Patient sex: M
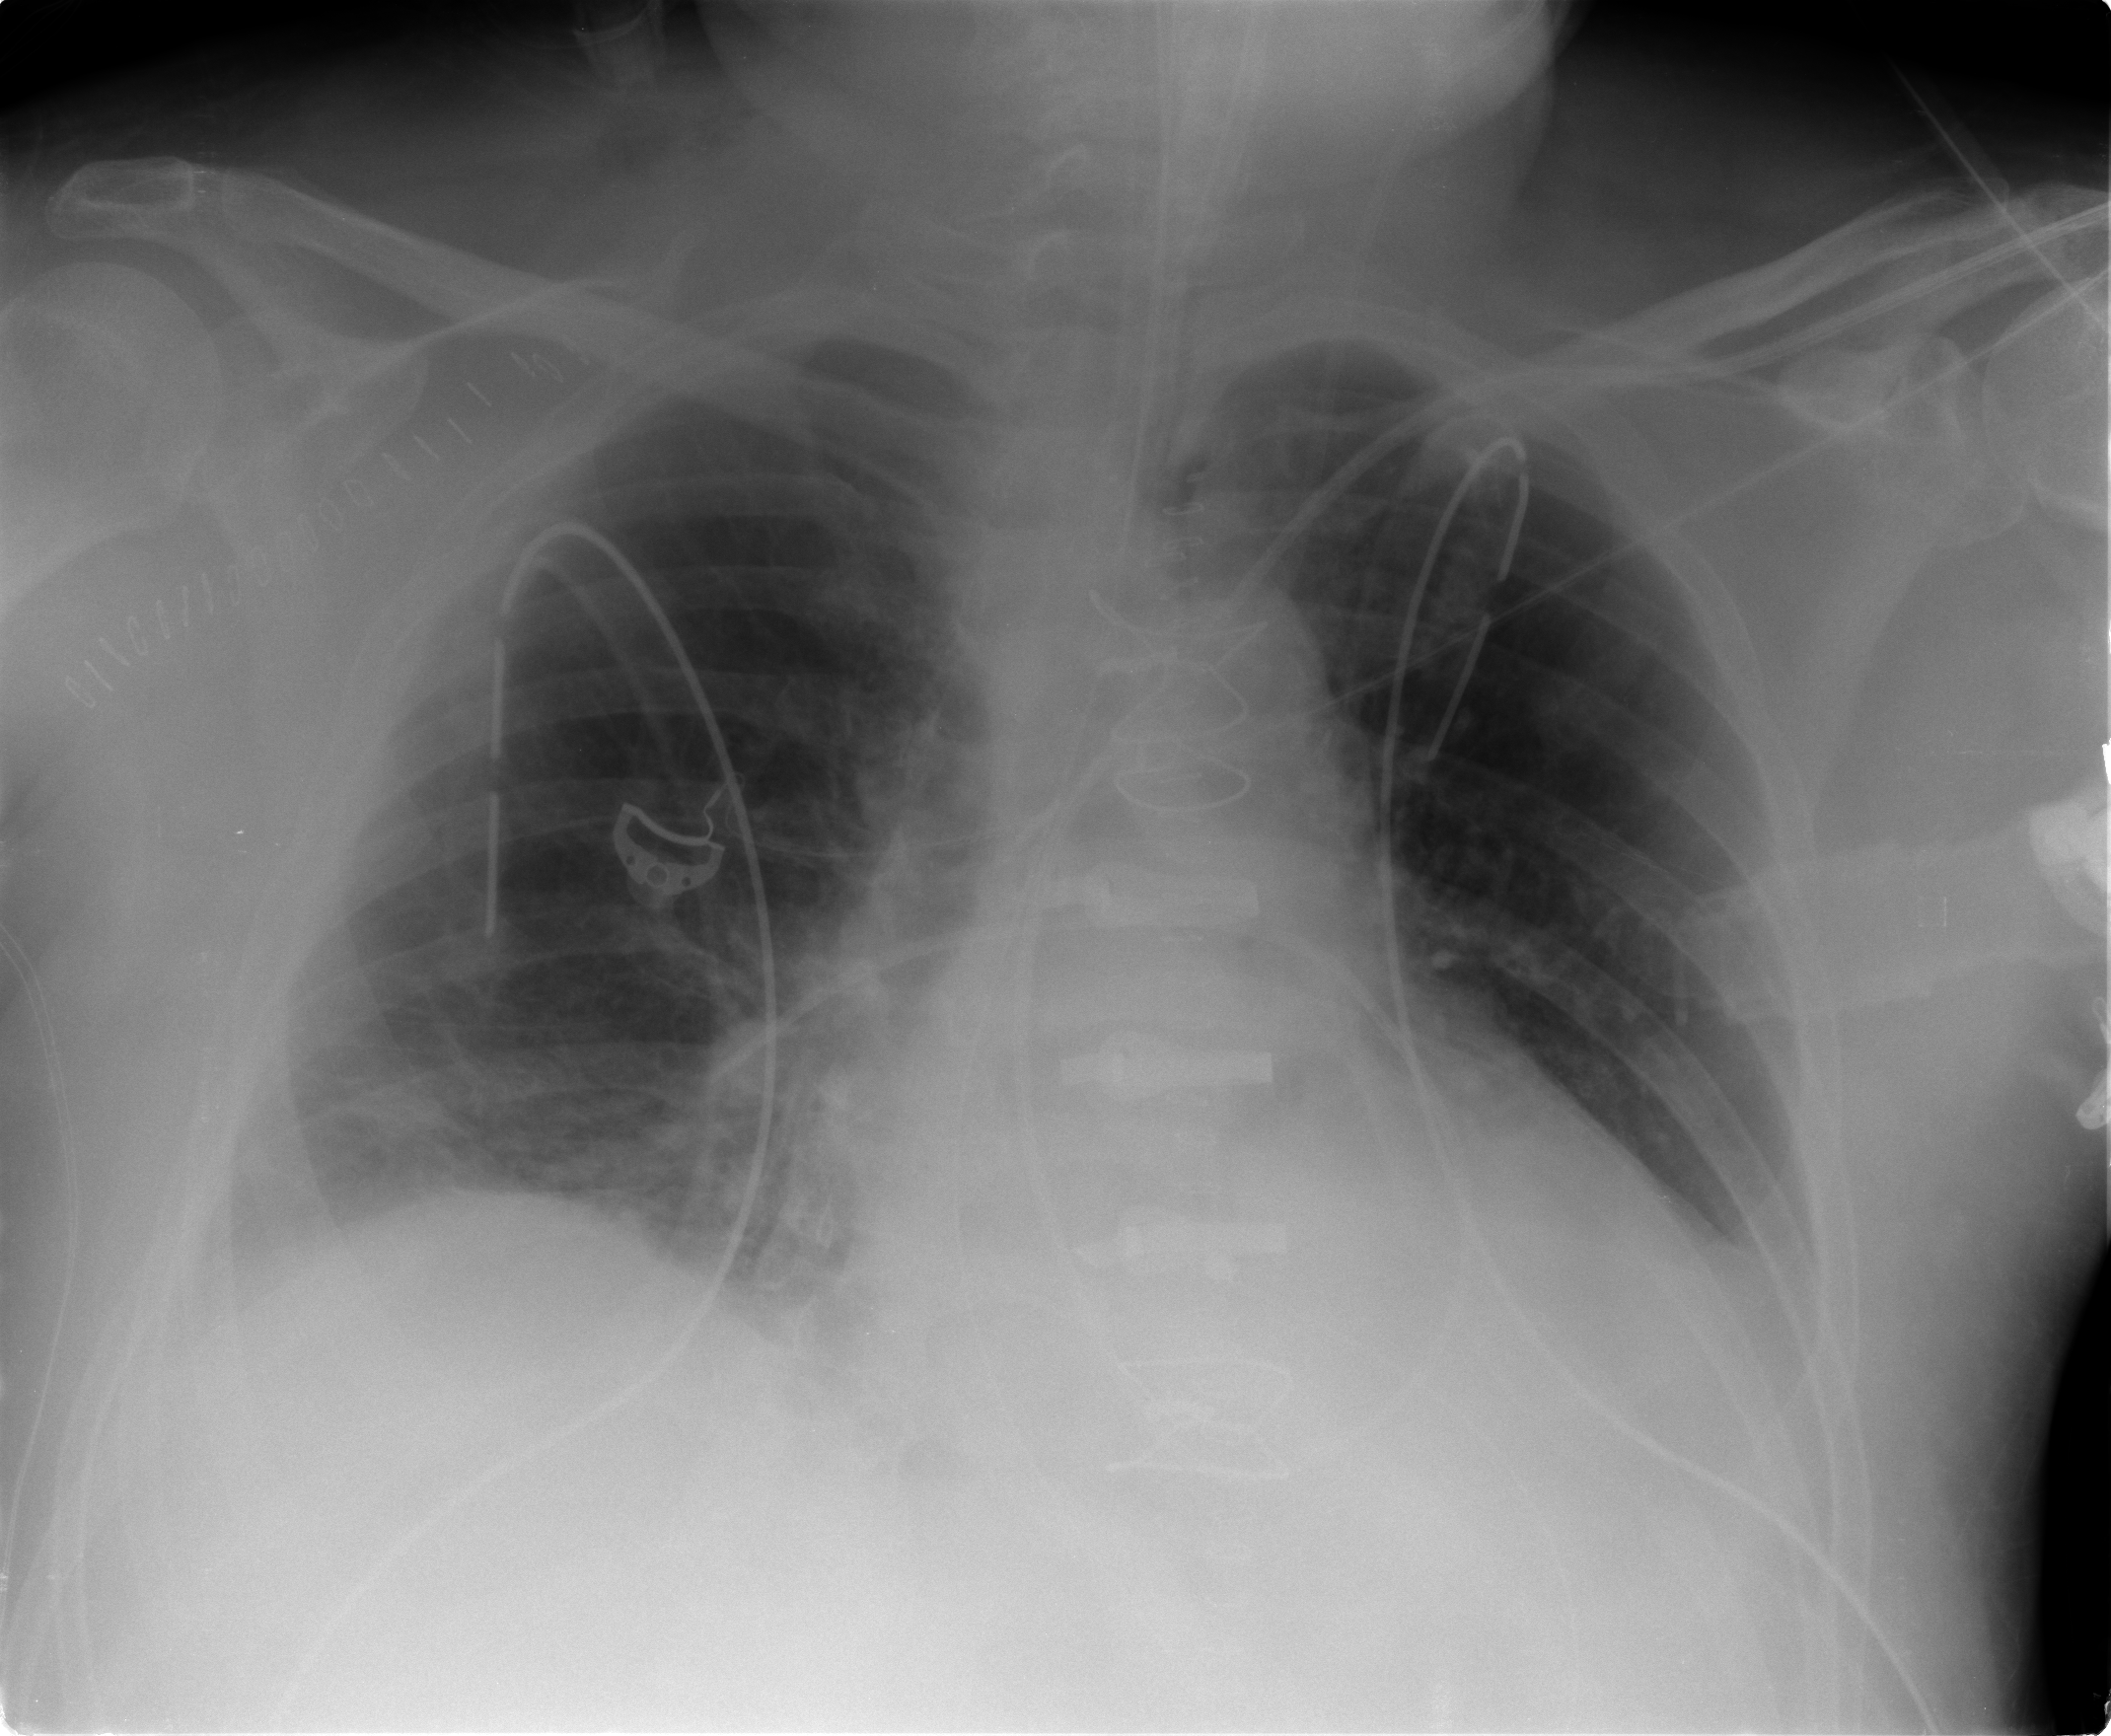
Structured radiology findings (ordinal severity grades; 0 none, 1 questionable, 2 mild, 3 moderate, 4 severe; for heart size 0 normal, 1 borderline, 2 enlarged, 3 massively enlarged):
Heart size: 0
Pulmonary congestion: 2
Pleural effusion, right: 1
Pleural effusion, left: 2
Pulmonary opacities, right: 0
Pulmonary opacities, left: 0
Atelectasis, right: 2
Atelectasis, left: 2